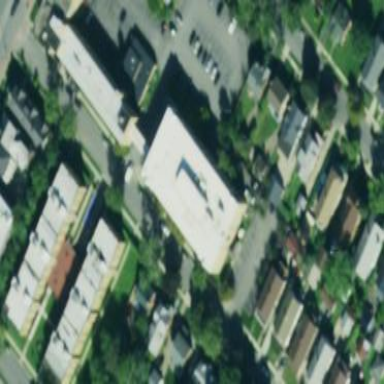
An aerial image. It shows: Clinic building providing healthcare services.